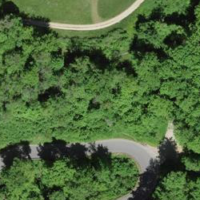
EUNIS habitat code: 41
Species observed at this site:
Bufo bufo